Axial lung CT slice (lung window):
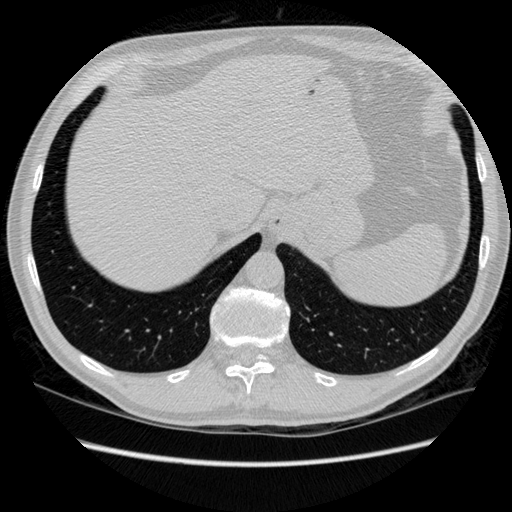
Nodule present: no